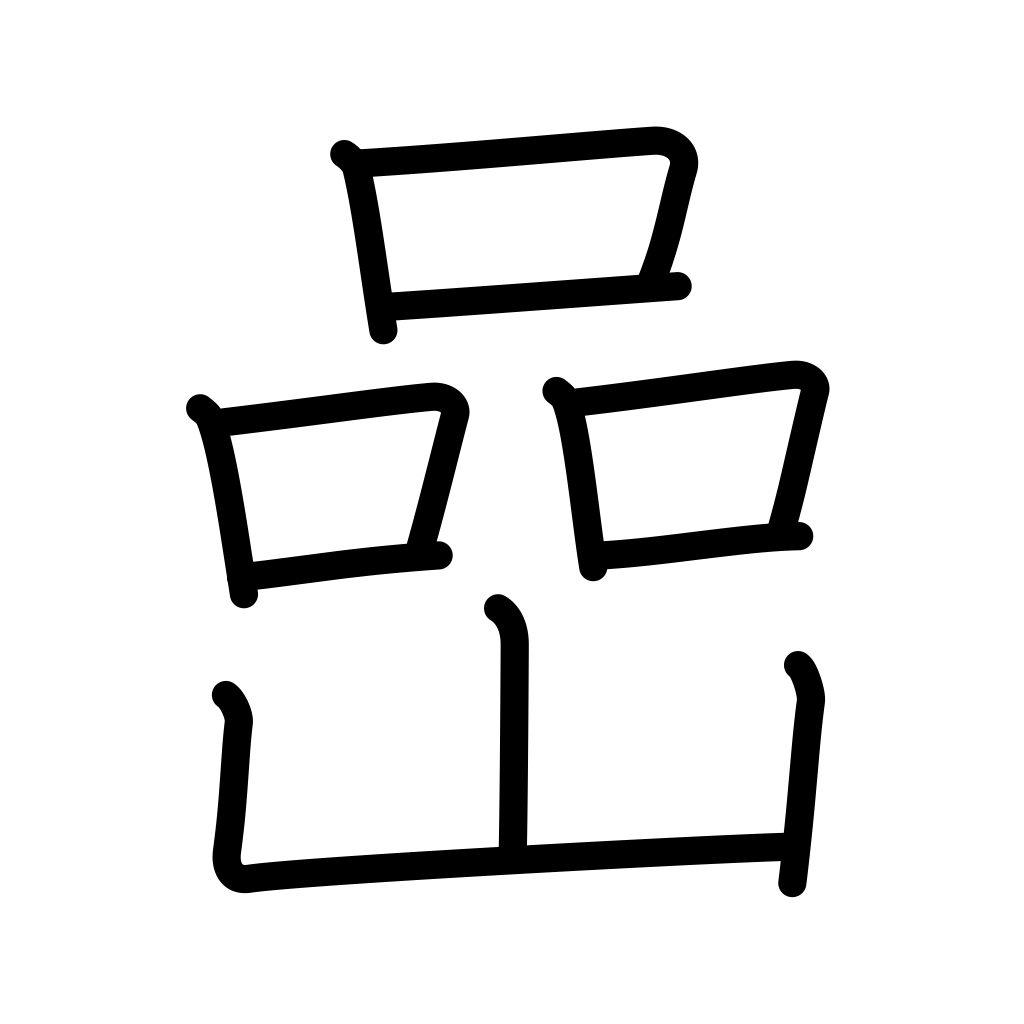
Meaning: rock